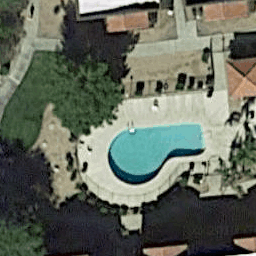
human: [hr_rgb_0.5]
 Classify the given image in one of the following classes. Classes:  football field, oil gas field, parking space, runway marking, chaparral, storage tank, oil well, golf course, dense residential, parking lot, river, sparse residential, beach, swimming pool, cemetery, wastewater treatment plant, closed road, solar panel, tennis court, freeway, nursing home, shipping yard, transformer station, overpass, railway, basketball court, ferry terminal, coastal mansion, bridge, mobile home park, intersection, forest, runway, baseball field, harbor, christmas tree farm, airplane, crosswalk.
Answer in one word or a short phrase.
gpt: swimming pool